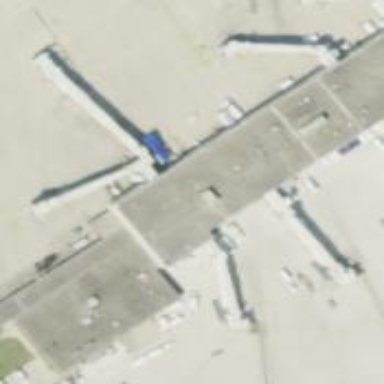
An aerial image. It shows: Terminal building at airport.